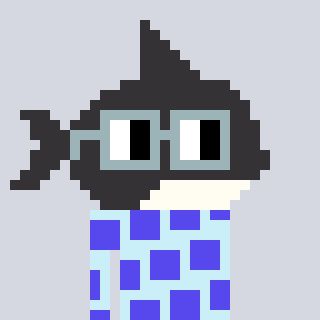
a pixel art character with square dark gray glasses, a orca-shaped head and a cold-colored body on a cool background